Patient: sex F, age 74
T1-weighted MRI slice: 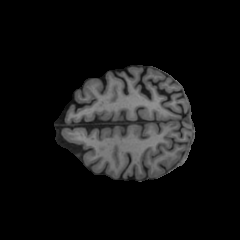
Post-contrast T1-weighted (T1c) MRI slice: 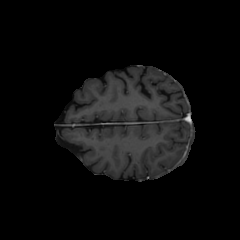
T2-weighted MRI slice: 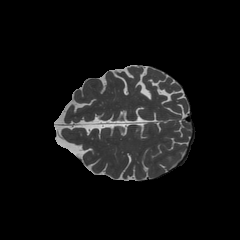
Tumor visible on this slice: yes
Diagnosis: Glioblastoma, IDH-wildtype
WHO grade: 4